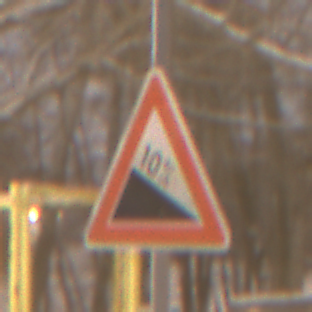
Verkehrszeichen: Gefaelle10
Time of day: Night
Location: Outdoor (Urban)
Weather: Overcast
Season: Winter
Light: Artificial